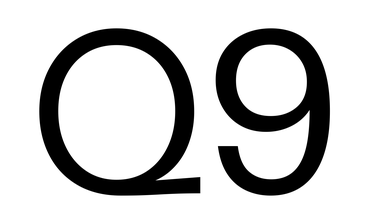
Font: InstrumentSans_Regular